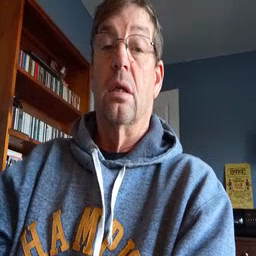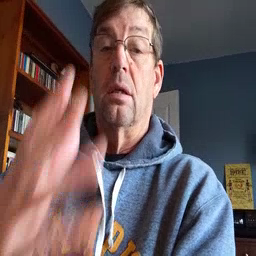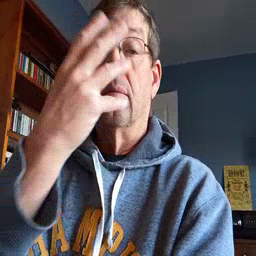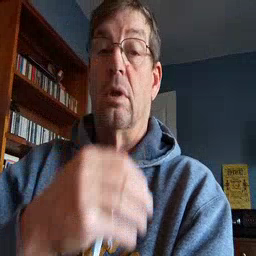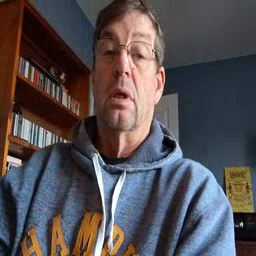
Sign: pretty